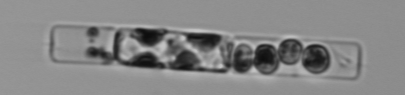
Label: Guinardia_delicatula_TAG_internal_parasite